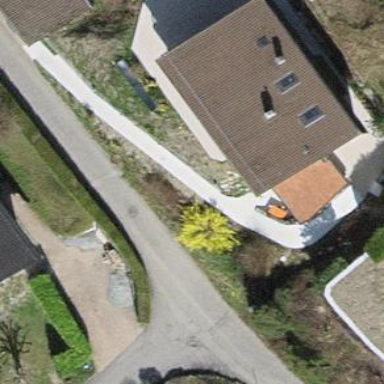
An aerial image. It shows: Detached building with saltbox-shaped roof.